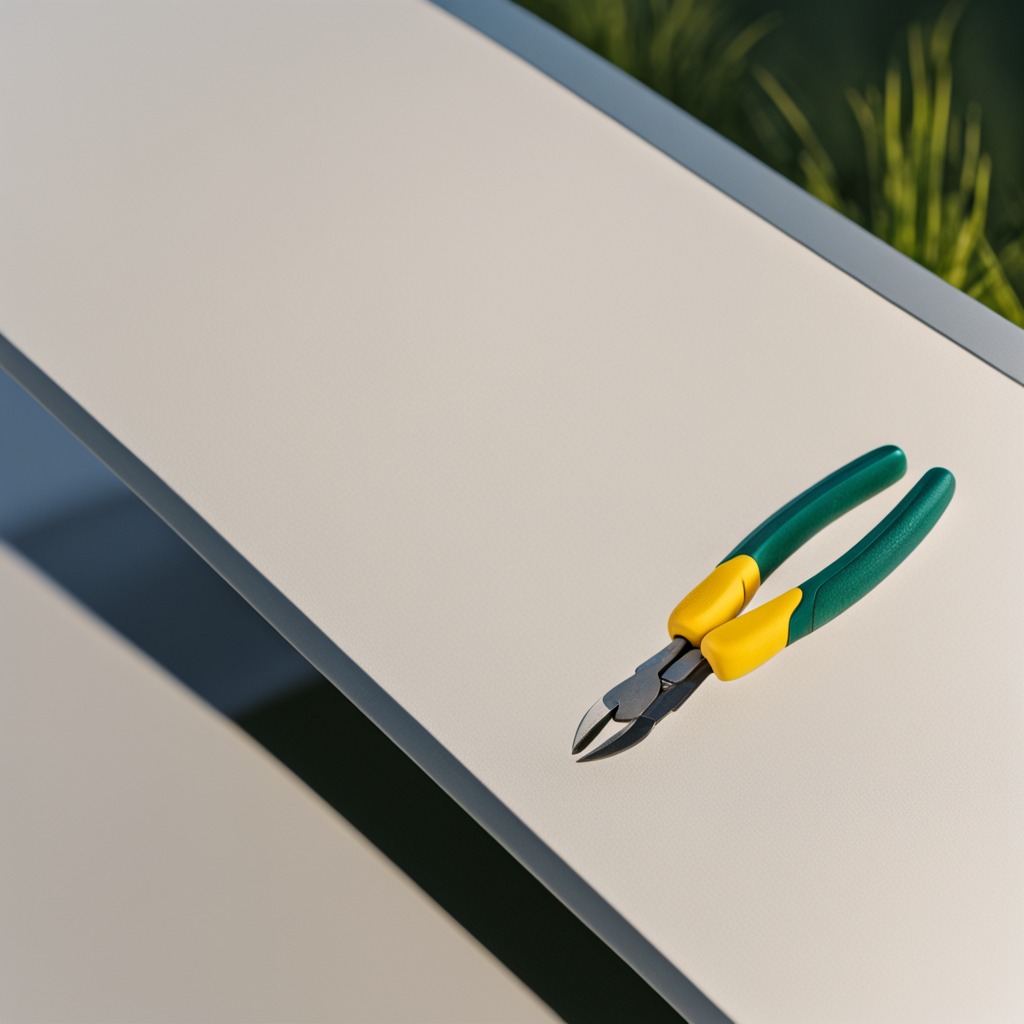
A plier lies on the table in a temporary outdoor tool station.